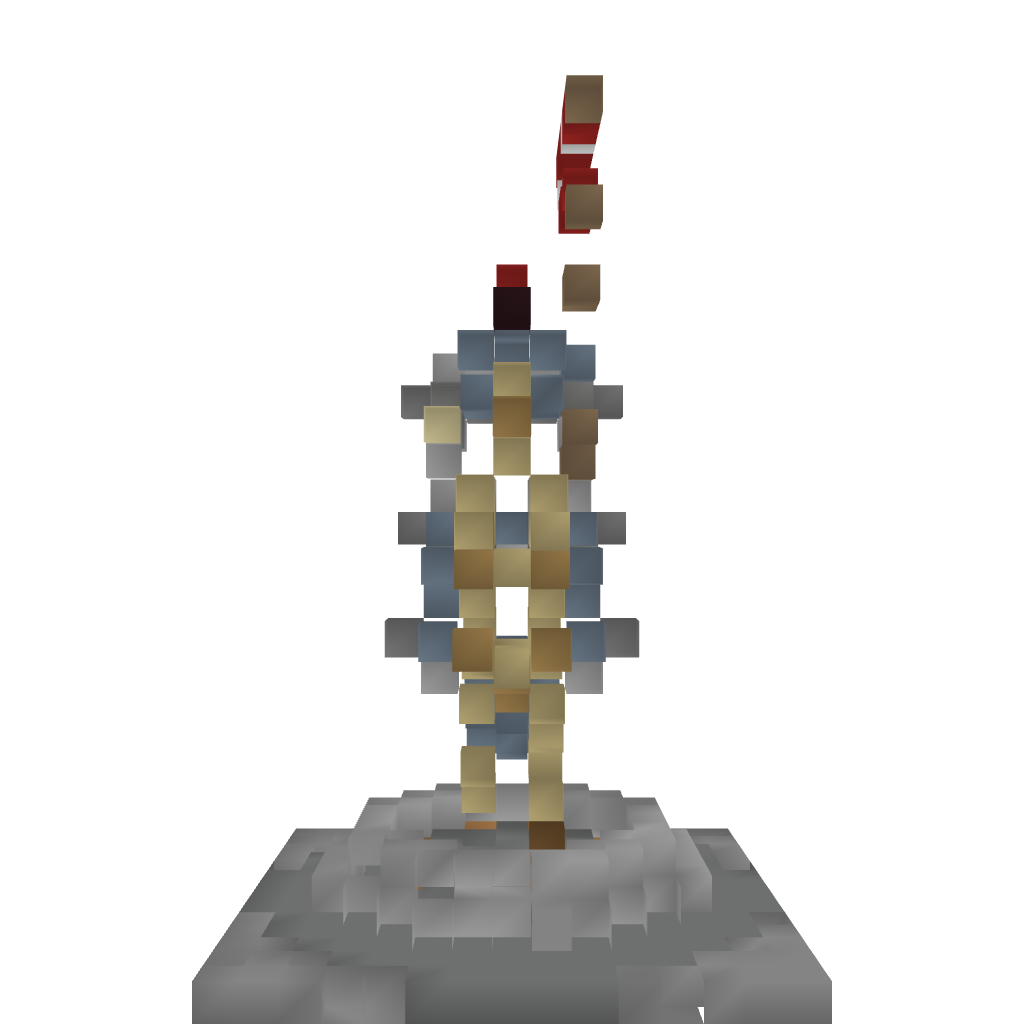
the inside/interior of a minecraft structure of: Knight and horse statue